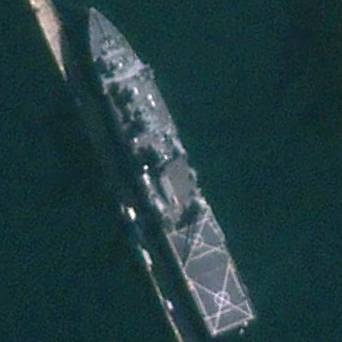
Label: combat